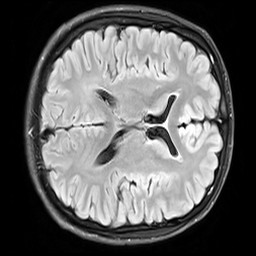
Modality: FLAIR
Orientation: axial
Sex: male
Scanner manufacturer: siemens
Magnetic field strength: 3 T
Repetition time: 10 s
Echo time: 0.09 s